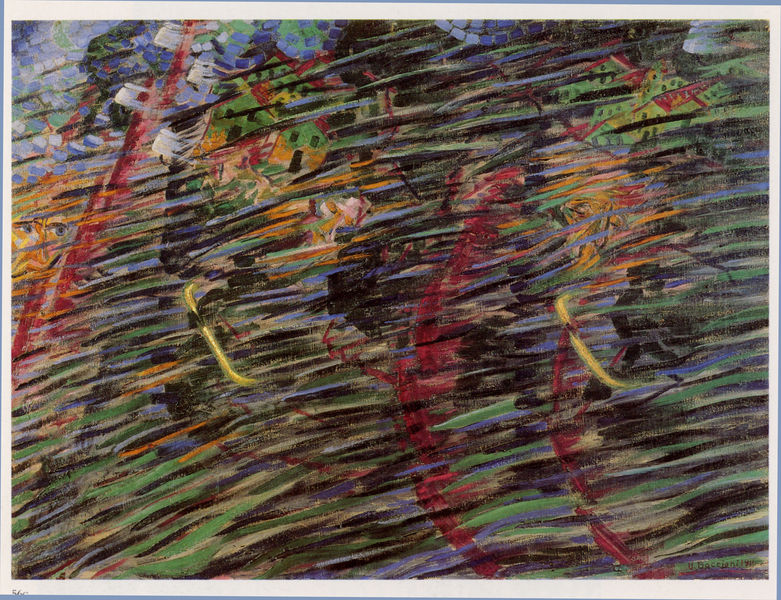
Titel: Quelli che vanno - Stati d'animo I
Künstler: Umberto Boccioni
Standort: Milano
Institution: Civico Museo d'Arte Contemporanea / Palazzo Reale
Schlagwörter: baum, blau, dunkel, feuer, gemälde, himmel, kopf, mann, wasser, weiß, wolken, bäume, gelb, grün, landschaft, menschen, stadt, bewegung, braun, bunt, fenster, geste, hell, kreide, licht, mund, nase, orange, schwarz, tür, zeichnung, dach, gebäude, haus, rot, expressionismus, malerei, gesichter, augen, gesicht, trauer, signatur, öl, häuser, natur, stamm, wind, lippen, wald, fliegen, reiter, hellblau, schnell, farbig, wellen, bogen, fassade, fassaden, türen, abstrakt, farben, modern, risse, dorf, dächer, farbe, formen, lila, violett, linien, angst, sturm, unwetter, wetter, duktus, vert, streifen, stimmung, freude, striche, abstraktion, regen, bögen, punkte, futurismus, blut, flammen, streiffen, parallel, kohle, wirbel, schraffur, noir, quer, wirr, nadelbaum, mosaik, tupfer, verschwommen, maison, verwischt, dynamisch, rouge, haüser, horizontal, spaziergänger, bleu, avantgarde, schwaz, impressionist, wisch, marc, himmelg, expresionismus, kandinski, delauney, impressionen, visage, traits, balla, bö, grauen, carra, verweht, abstraction, bung, böig, ewalt, verschmirt, grüne häuser, aufs, rot st, häuser im sturm